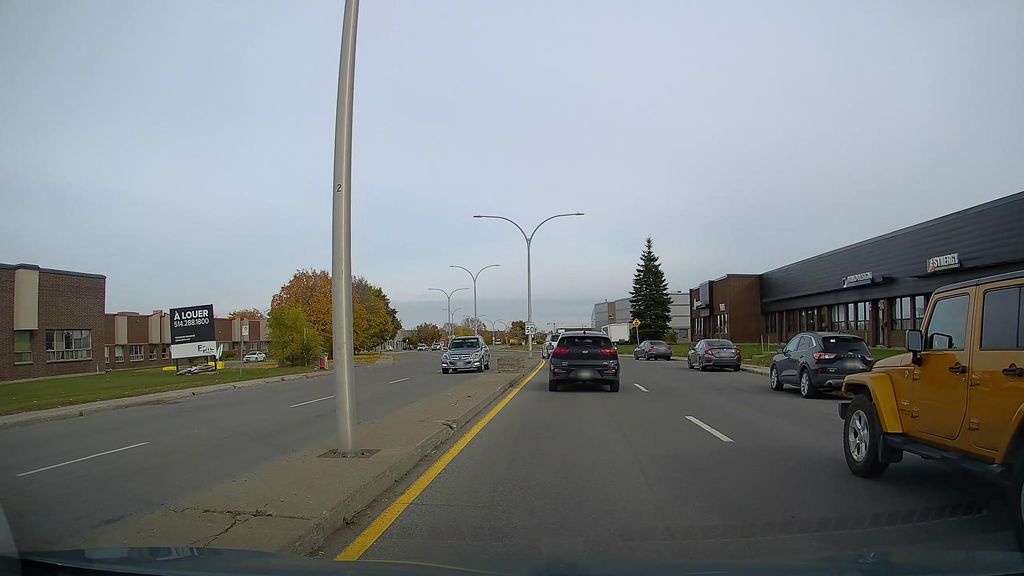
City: montreal